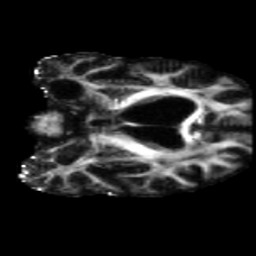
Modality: FA
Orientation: coronal
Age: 75
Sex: male
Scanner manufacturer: siemens
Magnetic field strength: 3 T
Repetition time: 5.47 s
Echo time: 0.0854 s